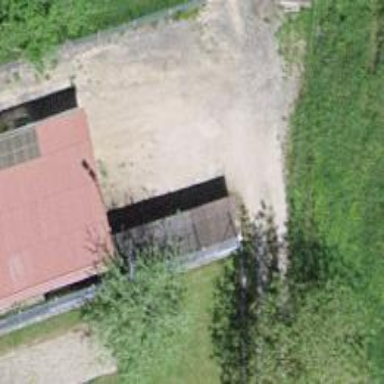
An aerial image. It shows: Fence.